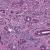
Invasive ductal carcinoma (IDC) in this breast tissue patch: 1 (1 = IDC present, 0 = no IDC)